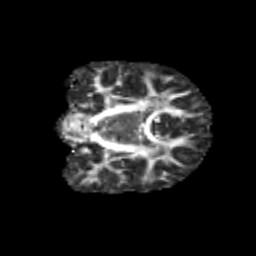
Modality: FA
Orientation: coronal
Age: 10
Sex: male
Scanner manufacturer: siemens
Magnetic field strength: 3 T
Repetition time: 3.8 s
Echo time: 0.07 s